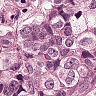
Metastatic tissue present: yes